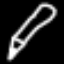
Label: pencil